Question: I'm new to SQL Server so I apologize if my question seems too easy. I tried finding and answer on my own, but I'm failing miserably. I am trying to create a query which will return total size on the drive of each row in the table.
i thought about using dbcc showconting but it doesn't work for varchar(max) which appears in my table. Also, it doesn't return size for each row, but rather the average, max and min size. My reading so far suggests that it is not possible to get query that could show the size of each individual row in the table so I decided to settle for the total length of all characters in each column in each row. Indirectly it will give me idea about the size of each row.
I have a table with some varchar(500) and varchar(max) columns. I noticed that some of the rows are a lot bigger than others.
What I need is top 1000 longest rows in the table, preferably in an output showing two columns:
showing EntryID
showing total length of the characters in all columns together for that record (eg total length of the characters in the column 1 + total length of the characters in the column 2 + column3 + column4 etc...) It would be great if this could be aliased RowLength.
What I tried so far is:
'''
SELECT TOP 1000
(LEN(columnname1) + LEN(columnname2) + LEN(columnname3) + LEN(columnname4)) as RowLength,
FROM dbo.tablename
ORDER BY Length Desc
'''
It works, but it doesn't show entry ID corresponding to the total length of all characters in the row. How do I add it?
It also doesn't show the alias for the column showing number of characters in the row.
Could you please suggest how I can change the query to get the expected outcome? I'll be very grateful for any suggestions.
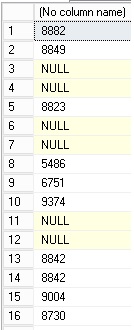
Answer: > it doesn't show 'EntryID' corresponding to the total length of all
characters in the row. It also doesn't show the alias for the column
showing number of characters in the row.
You have not specified an alias, so what should it show? You also haven't selected 'EntryID'. If you want the longest 1000 rows you have to order by the length:
'''
SELECT TOP 1000
EntryID,
Length = LEN(columnname1) + LEN(columnname2) + LEN(columnname3) + LEN(columnname4)
FROM dbo.tablename
ORDER BY Length DESC
'''